Question: So I'm trying to change the line type on ellipses generated from stat_ellipse in ggplot2 (see here <URL> function, and separately also with the +scale_linetype_manual but only a single value for line type seems to work in the stat_ellipse function, and the scale_linetype_manual doesn't do anything. Any advice is appreciated!
Basic code and example image is
'''
ggplot(data.df,aes(x = PC1,y =PC2, color = mapping$Description))+
geom_point(size=5,aes(shape=factor(mapping$Status)))+
stat_ellipse(aes(x = PC1,y=PC2,fill=factor(mapping$Description)),
geom="polygon",level=0.8,alpha=0.2)+
scale_fill_manual(values=c("red","red","green","blue","blue"))
'''
The mapping$... are just factors. PC1 and PC2 are just vectors with the principle components and data.df is just a data frame with all of those things in it.

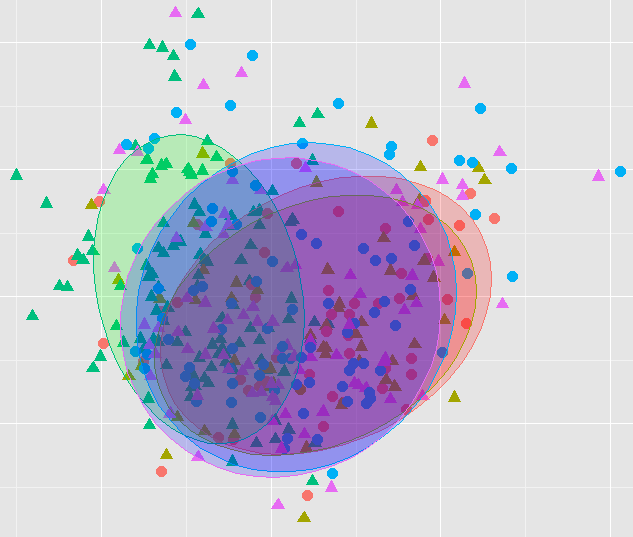
Answer: The line type can be changed by first specifying the line type as a factor in the aes of the stat_ellipse, followed scale_linetype_manual as user aosmith pointed out in the comments.
'''
ggplot(data.df,aes(x = PC1,y =PC2, color = mapping$Description))+
geom_point(size=5,aes(shape=factor(mapping$Status)))+
stat_ellipse(aes(x = PC1,y=PC2,lty=factor(mapping$Status),fill=factor(mapping$Description)),
geom="polygon",level=0.8,alpha=0.2)+
scale_fill_manual(values=c("red","red","green","blue","blue"))+
scale_linetype_manual(values=c(1,2,1,2,1))
'''